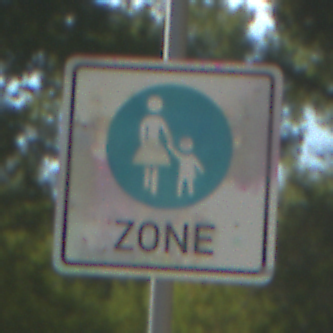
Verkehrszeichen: BeginnFussgaengerzone
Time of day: MorningAfternoon
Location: Outdoor (Nature)
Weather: PartlyCloudy
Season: NotSpecified
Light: Natural